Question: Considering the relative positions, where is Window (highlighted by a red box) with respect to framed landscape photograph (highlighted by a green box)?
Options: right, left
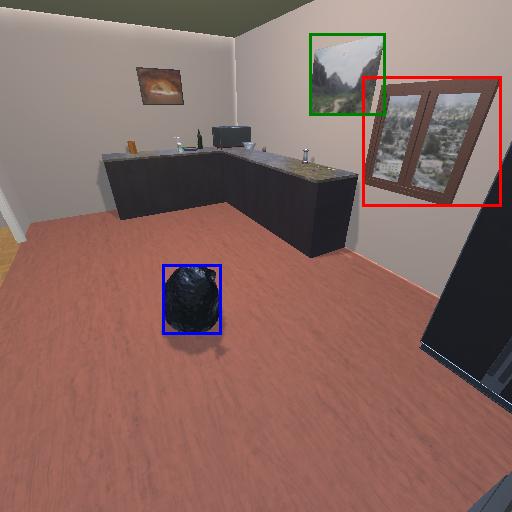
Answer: right